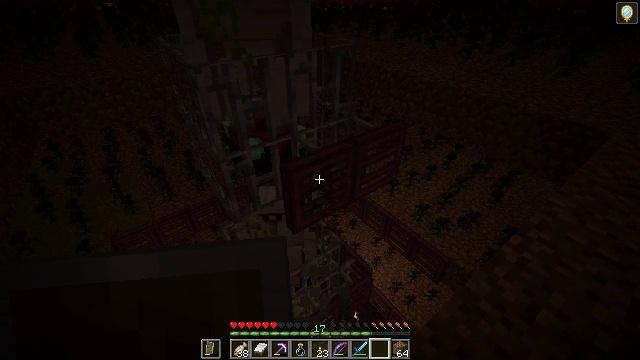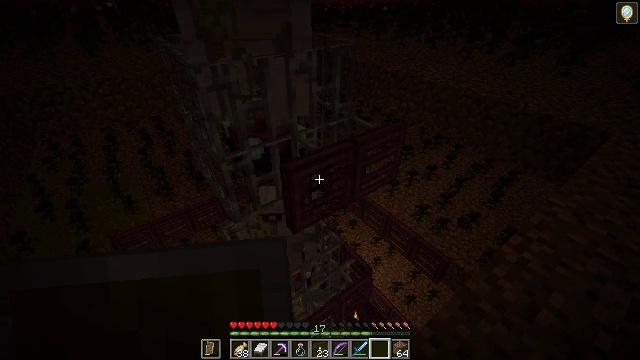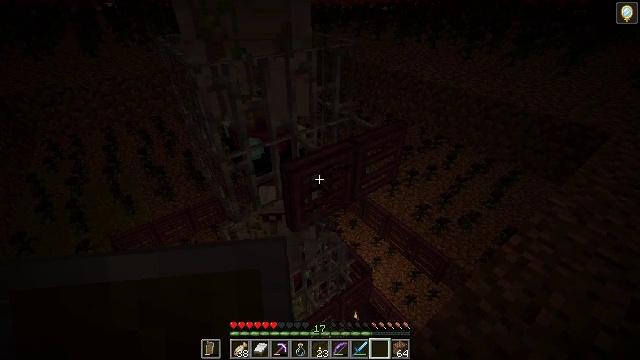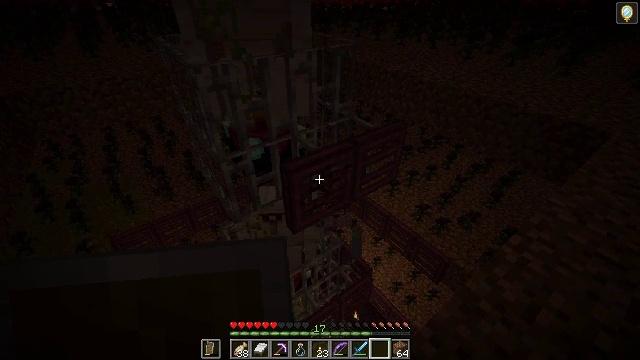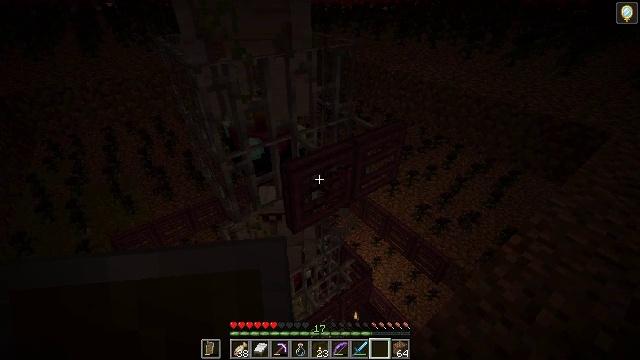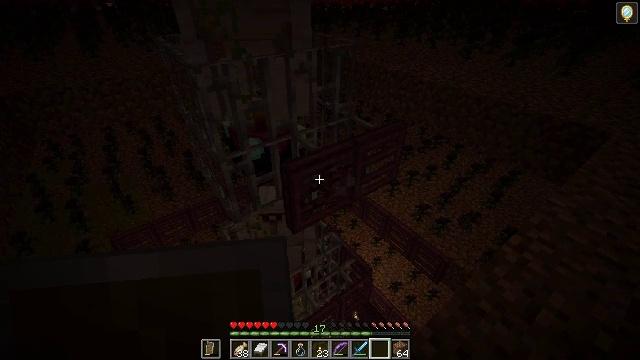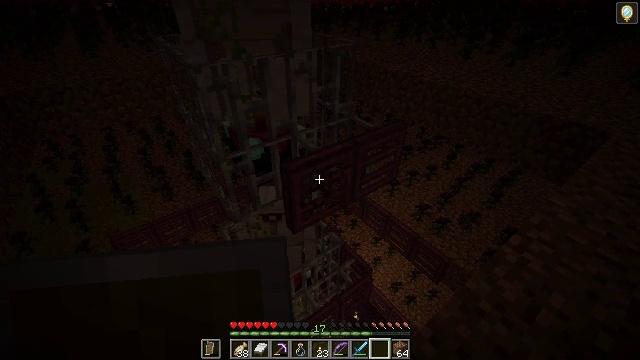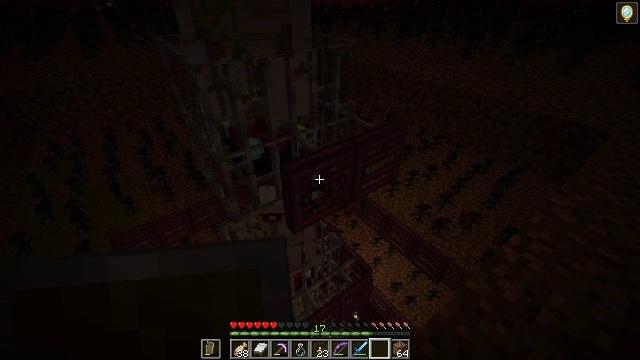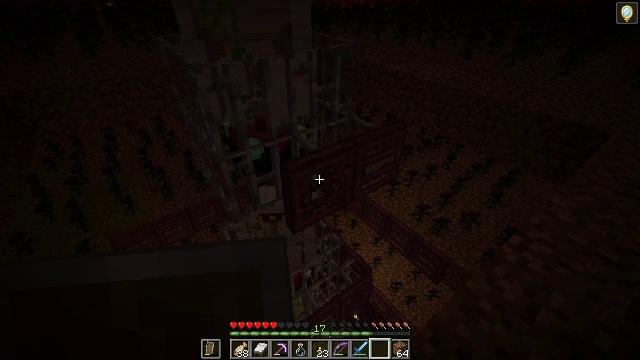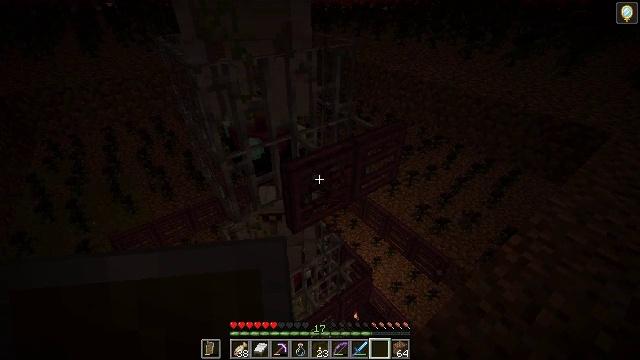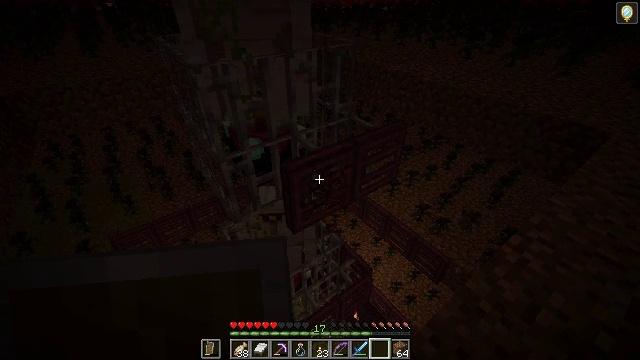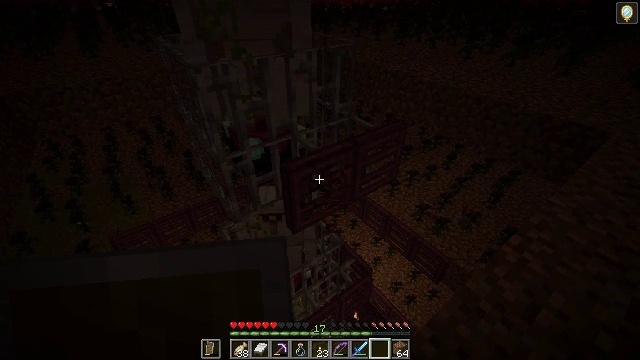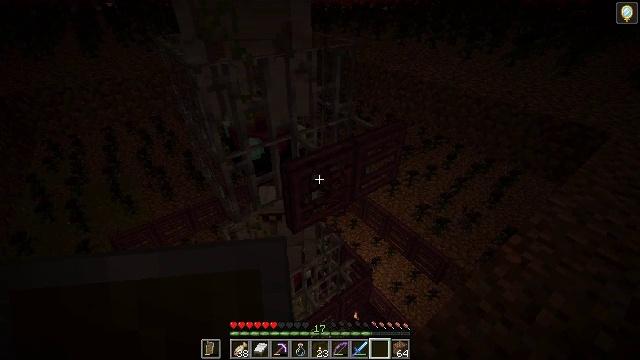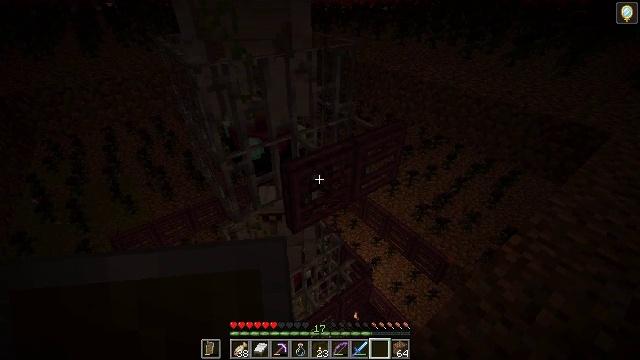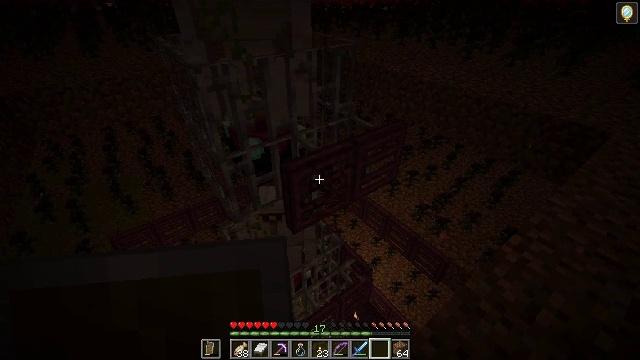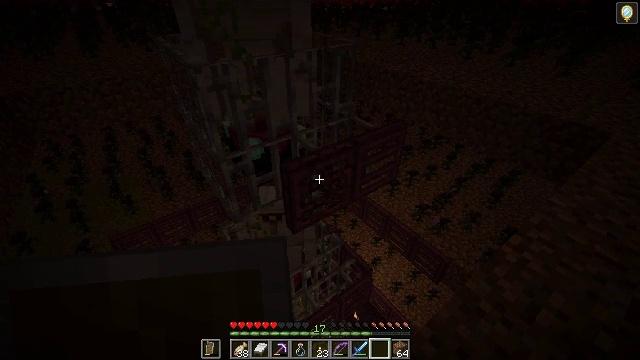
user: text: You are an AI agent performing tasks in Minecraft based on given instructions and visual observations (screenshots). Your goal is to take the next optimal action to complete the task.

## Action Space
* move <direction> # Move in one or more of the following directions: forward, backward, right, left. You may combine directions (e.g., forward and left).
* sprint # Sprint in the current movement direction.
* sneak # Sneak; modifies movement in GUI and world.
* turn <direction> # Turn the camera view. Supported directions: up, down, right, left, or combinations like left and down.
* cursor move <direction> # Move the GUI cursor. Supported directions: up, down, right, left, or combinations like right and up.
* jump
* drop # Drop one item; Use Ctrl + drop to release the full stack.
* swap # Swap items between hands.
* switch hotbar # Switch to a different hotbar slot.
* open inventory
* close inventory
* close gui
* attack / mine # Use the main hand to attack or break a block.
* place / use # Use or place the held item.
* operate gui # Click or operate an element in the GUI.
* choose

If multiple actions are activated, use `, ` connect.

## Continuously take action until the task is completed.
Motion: motion action
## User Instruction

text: Remove the crimson trapdoor.
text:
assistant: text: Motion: attack / mine
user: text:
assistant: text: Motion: attack / mine
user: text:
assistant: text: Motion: attack / mine
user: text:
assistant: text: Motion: attack / mine
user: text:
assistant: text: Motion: attack / mine
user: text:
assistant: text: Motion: attack / mine
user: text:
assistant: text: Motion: attack / mine
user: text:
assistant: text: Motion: attack / mine
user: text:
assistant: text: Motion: attack / mine
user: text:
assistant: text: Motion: attack / mine
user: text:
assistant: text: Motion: attack / mine
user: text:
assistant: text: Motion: attack / mine
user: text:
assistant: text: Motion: attack / mine
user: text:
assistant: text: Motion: attack / mine
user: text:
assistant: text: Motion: attack / mine
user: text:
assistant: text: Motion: attack / mine
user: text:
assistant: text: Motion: attack / mine
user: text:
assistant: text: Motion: attack / mine
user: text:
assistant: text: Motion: attack / mine
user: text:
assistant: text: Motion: attack / mine
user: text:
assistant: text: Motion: attack / mine
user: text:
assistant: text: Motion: attack / mine
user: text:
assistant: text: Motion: attack / mine
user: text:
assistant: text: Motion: attack / mine
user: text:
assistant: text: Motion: attack / mine
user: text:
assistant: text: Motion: attack / mine
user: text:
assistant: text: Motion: attack / mine
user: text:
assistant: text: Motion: attack / mine
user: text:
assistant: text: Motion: attack / mine
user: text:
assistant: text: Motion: attack / mine